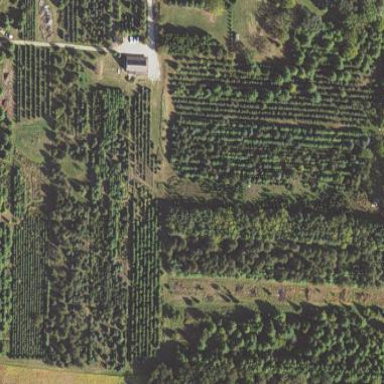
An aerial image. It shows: Plant nursery cultivating trees.